Question: I have a list of DIVs, that are stacked on top of each other. Basically they are not floating.
The height is fixed to 500px, and once the DIVs get to the bottom, I would like them to then start in the next column. So with about 200 items, you would just scroll horizontally to see the divs instead of vertically.
The number of DIVs can be very large, and ideally i would like the rows to get pushed when the screen is re-sized. So not having a fixed row, that float next to each other.
'''
<div class="row show-grid">
<div class="span1 span1-nofloat">Item 1</div>
<div class="span1 span1-nofloat">Item 1</div>
<div class="span1 span1-nofloat">Item 1</div>
<div class="span1 span1-nofloat">Item 1</div>
</div>
.span1 {
width: 60px;
}
.span1-nofloat {
float: none;
}
'''

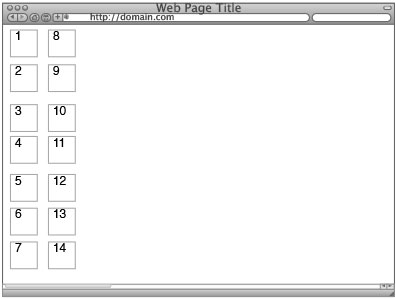
Answer: First, the HTML. All I did was add an ID to the container, so I could get a reference to it easily:
'''
<div class="row show-grid" id="gridcontainer">
<div class="span1 span1-nofloat">Item 1</div>
<div class="span1 span1-nofloat">Item 1</div>
....
<div class="span1 span1-nofloat">Item 1</div>
<div class="span1 span1-nofloat">Item 1</div>
</div>
'''
Then the CSS. I set the '.span1' class with a border and spacing just to make it easier to see:
'''
.span1 {
width: 60px;
border: solid 1px #ccc;
padding: 20px;
}
.span1-nofloat {
float: none;
}
.show-grid{
max-height: 220px;
overflow: auto;
white-space: nowrap;
}
.show-column{
display: inline-block;
vertical-align: top;
}
'''
Finally, the javascript. Run this from your onload event, or directly after the HTML has been loaded. I just threw this together, so it can probably be improved a lot:
'''
var maxheight = 200;
var container = document.getElementById('gridcontainer');
var columns = [document.createElement('div')];
columns[0].className = 'show-column';
var currentcolumn = columns[0];
var currentheight = 0;
var count = container.childNodes.length;
for(var i=0;i<count;i++){
var child = container.childNodes[0];
var height = child.offsetHeight | 0;
if(currentheight + height > maxheight){
currentcolumn = document.createElement('div');
currentcolumn.className = 'show-column';
columns.push(currentcolumn);
currentheight = 0;
}
currentcolumn.appendChild(child);
currentheight += height;
}
container.innerHTML = '';
for(var j=0;j<columns.length;j++){
container.appendChild(columns[j]);
}
'''
The 'maxheight' variable is the maximum height of the container, and set to 20px less in the JavaScript than the CSS, so the container has space for the horizontal scroll bar.
A JSFiddle of the solution: <URL>